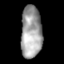
Tissue: skin
Cell type: Epithelial cells
Senescence score: 0.2709
Nuclear area (px): 1071
Mean DAPI intensity: 160.669